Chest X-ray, AP view. Patient: 35 years old, sex F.
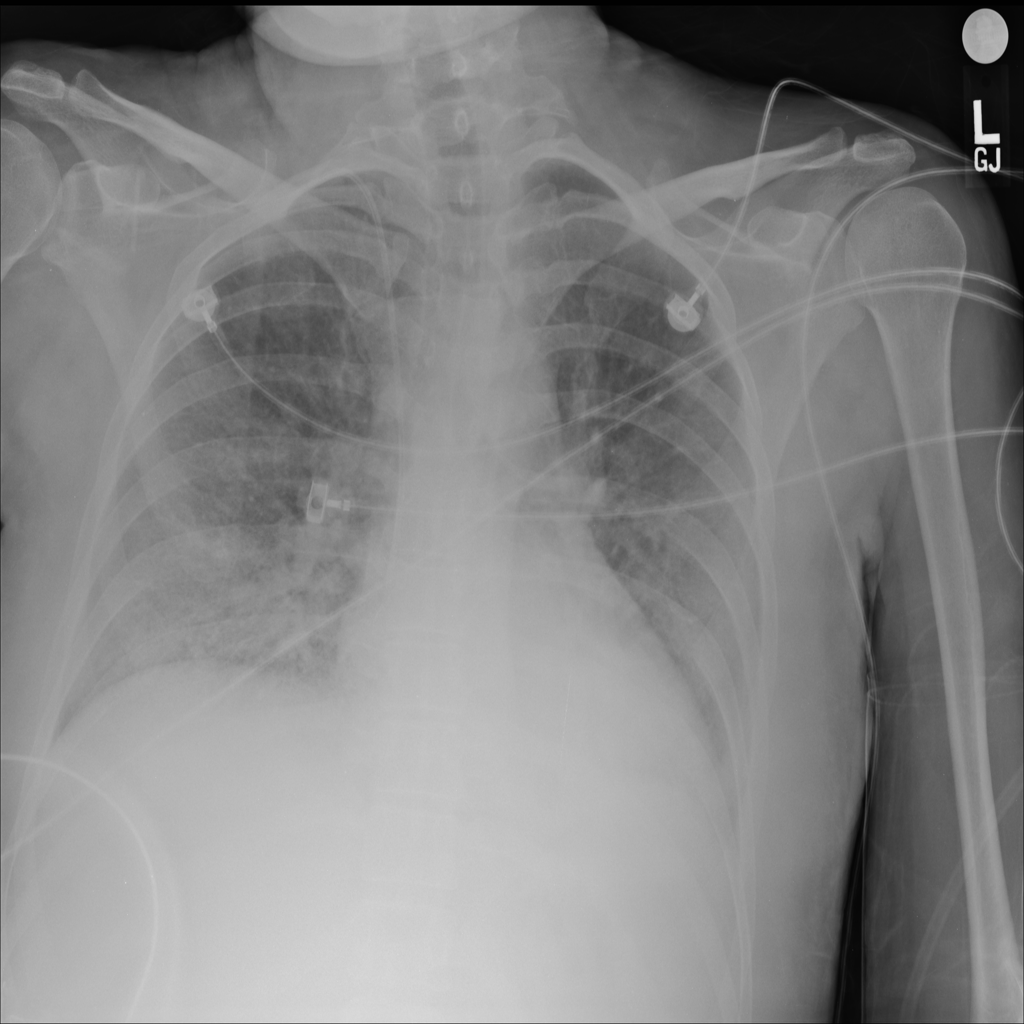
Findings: No Finding